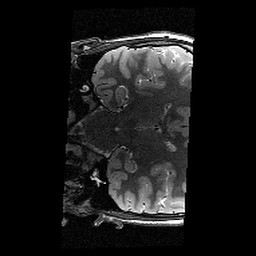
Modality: T2w
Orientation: coronal
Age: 11
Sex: male
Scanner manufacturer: siemens
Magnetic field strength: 3 T
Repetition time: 9.23 s
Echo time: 0.067 s